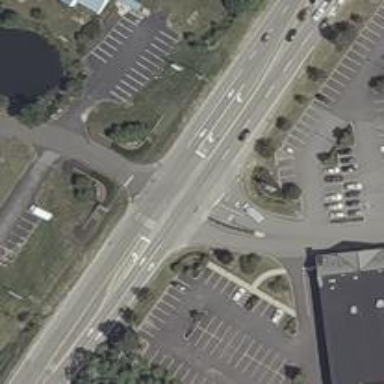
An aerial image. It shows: Secondary road with asphalt surface.